Question:
My Submit Form is binding to a Submit ViewModel via bindingSource1.
When editing, I don't want the UI values to be assigned to the ViewModel.
I want the values to be assigned to the ViewModel only after the "Submit" button is hit, and UI values are validated, then I will call 'bindingSource.EndEdit();'. Only by then, UI values should be written into ViewModel.
I find my understanding to be not true. After I edited a text field, as soon as I lost focus to that textbox or combobox, the change is remembered in such a way that, doesn't matter if I hit "Cancel" or [x] close button. The value is now assigned into the ViewModel in memory when this Form is closed. (Of course, because I didn't hit "Submit", so it didn't go through all the IO logics)
I want bindingSource to discard the unwanted changes when I "Cancel"/[x] close my edit. How would I do that?
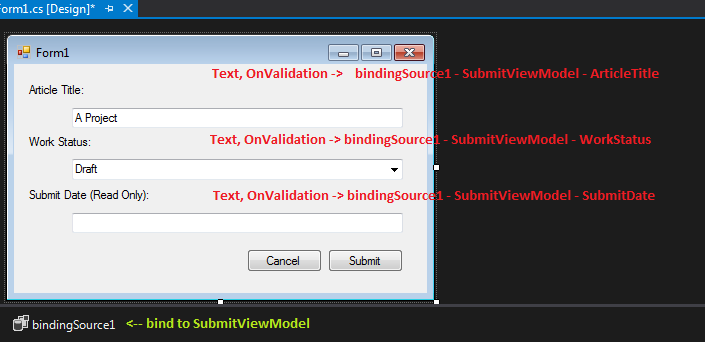
Answer: By default data binding updates the underlying data source on validation event. By default validation event happens when you leave the control. However, both behaviors can be customized.
See <URL> on how to implement cancellation with data bindings. You would suspend automatic data binding updates, and then force them to be done manually on 'Submit'.
As an alternative, you can set 'CausesValidation = False' on your controls. Then, have 'Cancel' button just close your form, and your 'Submit' do something similar to this:
'''
control1.CausesValidation = True
control2.CausesValidation = True
control3.CausesValidation = True
Me.ValidateChildren()
control1.CausesValidation = False
control2.CausesValidation = False
control3.CausesValidation = False
'''
If you decide to go with the above approach for production use, enumerate through your controls once (for example, inside 'Form_Load'), and collect those that are data bound. You can then easily run through them in a loop and set 'CausesValidation' to either 'True' or 'False'. Or have a helper method that does this, to be reused on other forms.